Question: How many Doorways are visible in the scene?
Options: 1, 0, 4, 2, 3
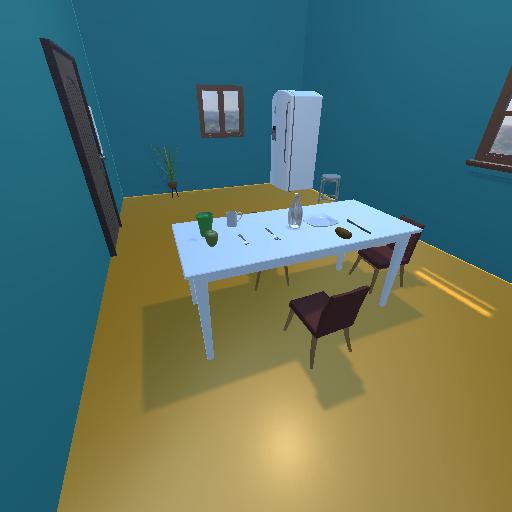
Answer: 1